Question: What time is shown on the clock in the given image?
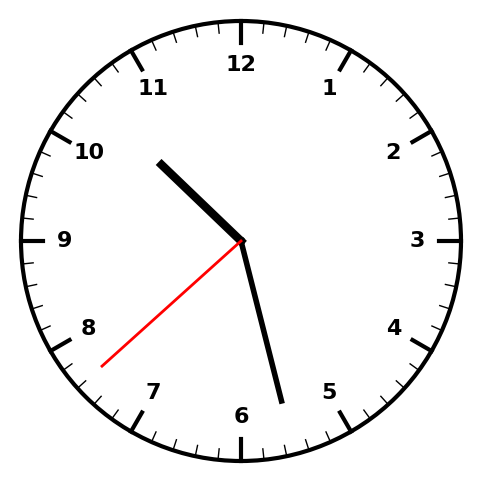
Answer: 10:27:38